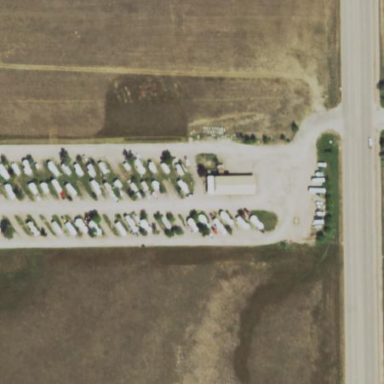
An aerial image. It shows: Caravan site for tourism.